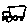
Label: car